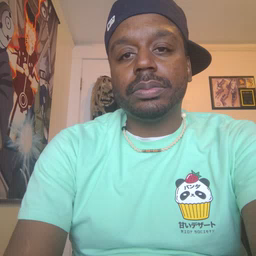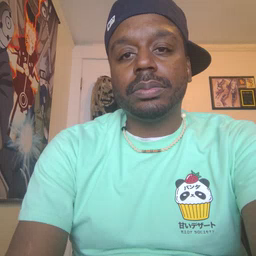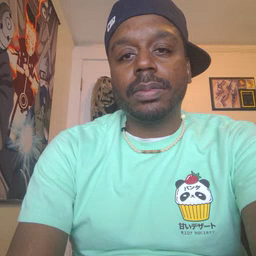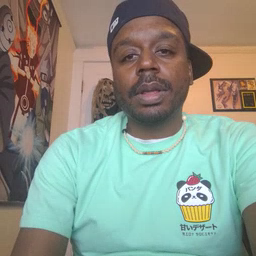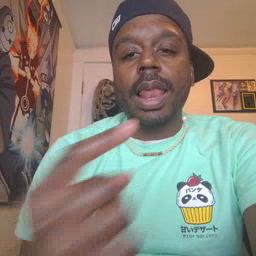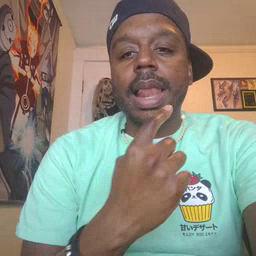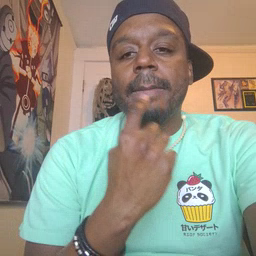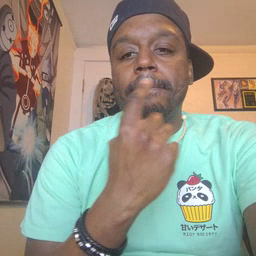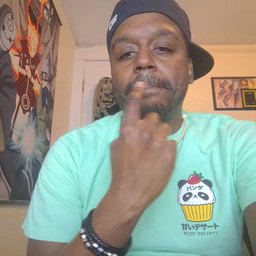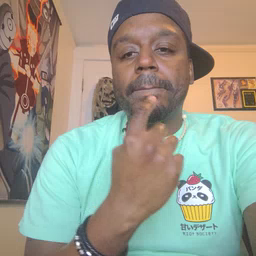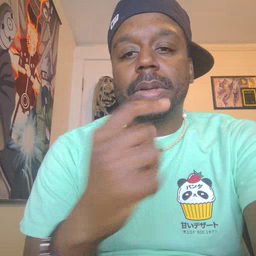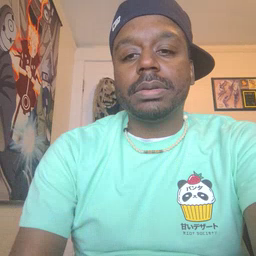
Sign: lips